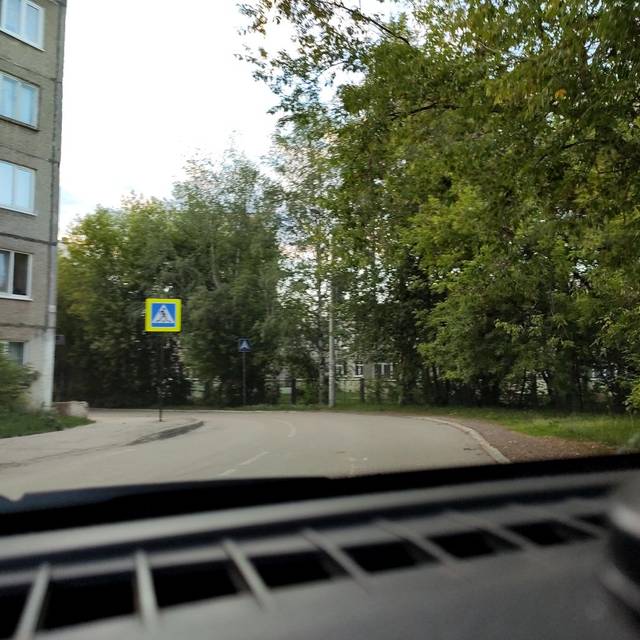
Region: Russia
Coordinates: 57.977, 56.233